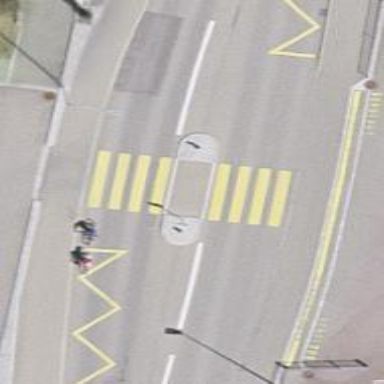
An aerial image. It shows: Zebra crossing with pedestrian island.